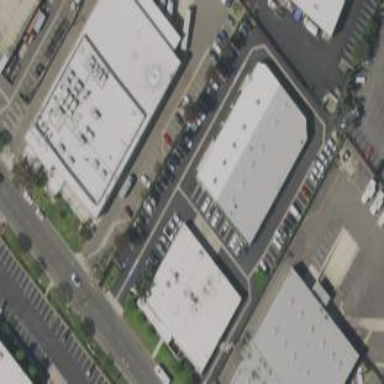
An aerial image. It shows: Commercial building.